Question: I'm using the normal shader in three.js r.58, which I understand <URL>. However, I'm using a dynamic displacement map, so a pre-computed normal map won't work in this situation.
All the examples I've found of lit displacement maps either use flat shading or pre-computed normal maps. Is it possible to calculate the normals dynamically based on the displaced vertices instead?
I've posted <URL>:

Here's a link to the github repo with all of my examples illustrating this problem, and the solutions I eventually found:
<URL>
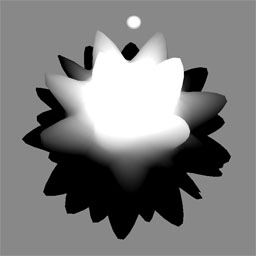
Answer: This answer is based on your comments above.
You can do what you want, but it is quite sophisticated, and you will of course have to modify the three.js 'normal' shader.
Have a look at <URL>. Look at the fragment shader, and you will see
'''
vec3 normal = normalize( cross( dFdx( vViewPosition ), dFdy( vViewPosition ) ) );
'''
Alteredqualia is using a derivative normal in the fragment shader ( instead of an attribute normal ) because the vertex positions are changing in the vertex shader, and the normal is not known.
What he is doing is calculating the normal using the cross product of the x and y screen-space derivatives of the fragment position.
This will set the normal as the face normal. It will be discontinuous at hard edges.
three.js r.58